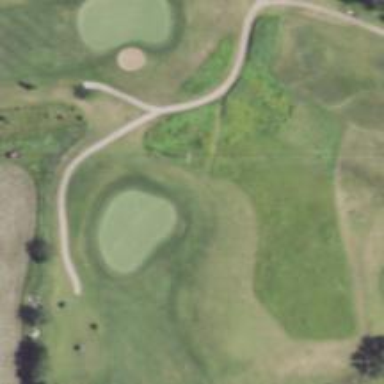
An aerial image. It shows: View of golf hole.